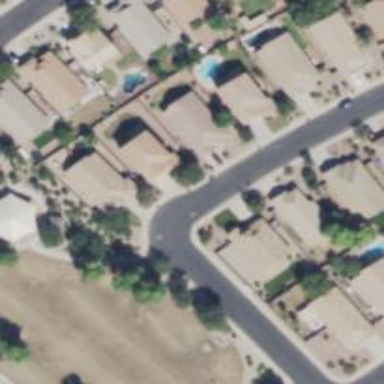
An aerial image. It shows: Asphalt road in residential area.